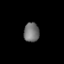
Tissue: lung
Cell type: Myeloid cells
Senescence score: 0.556
Nuclear area (px): 290
Mean DAPI intensity: 116.207